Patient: sex M, age 66
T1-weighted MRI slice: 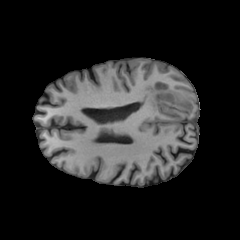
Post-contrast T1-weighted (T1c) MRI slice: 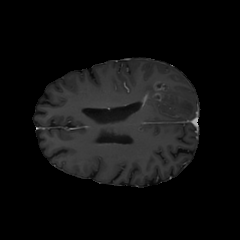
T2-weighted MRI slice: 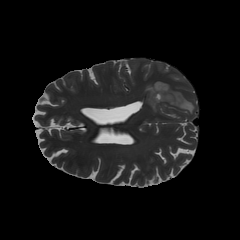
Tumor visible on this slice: yes
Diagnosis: Glioblastoma, IDH-wildtype
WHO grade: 4